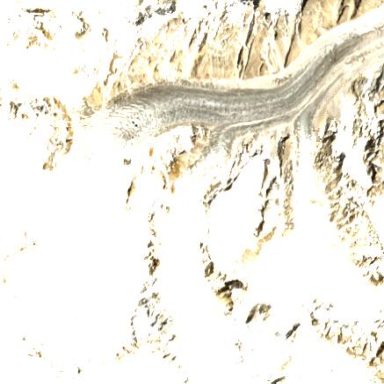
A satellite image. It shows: Stunning view of glacier.